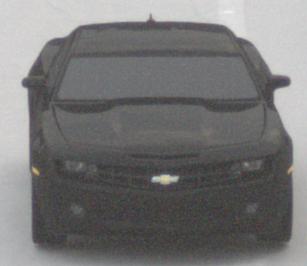
Make: Chevrolet
Model: Camaro Cabriolet 6.2 V8
Detailed model: Camaro (V) Coupé
Model produced from: 2011/09
Model produced until: 2014/02
Doors: 2
Color: black
Road condition: dry road
Daytime: morning or afternoon
Contrast: low contrast